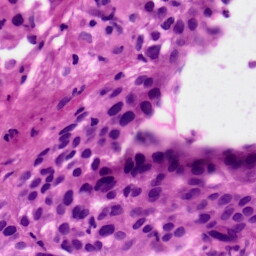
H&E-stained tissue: Skin